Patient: sex M, age 78
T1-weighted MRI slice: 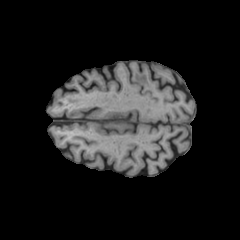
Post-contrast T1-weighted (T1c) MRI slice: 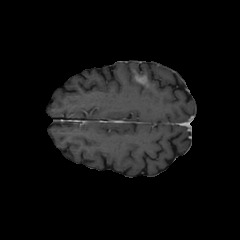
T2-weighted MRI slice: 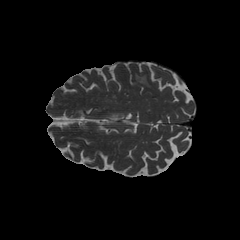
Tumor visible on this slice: yes
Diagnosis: Glioblastoma, IDH-wildtype
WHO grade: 4